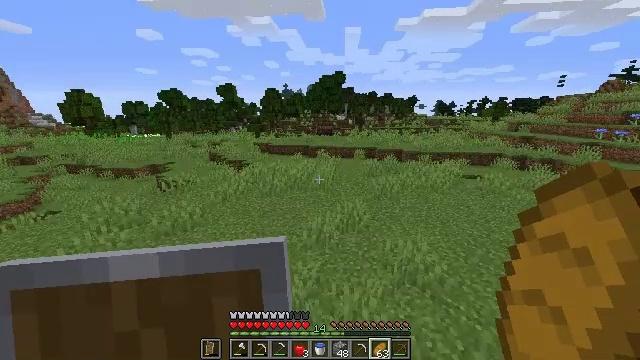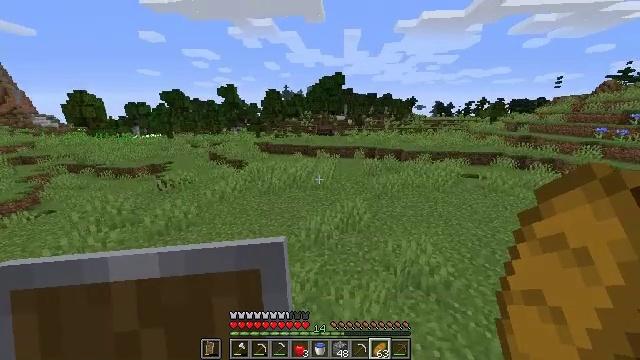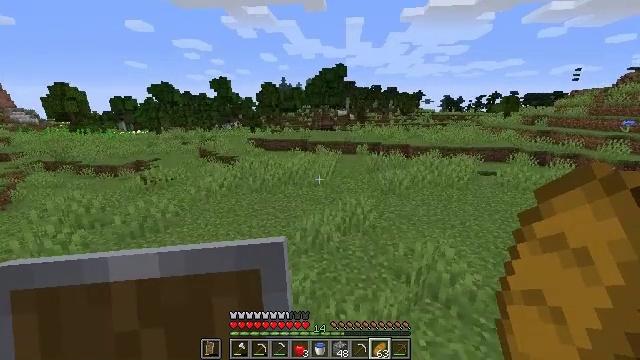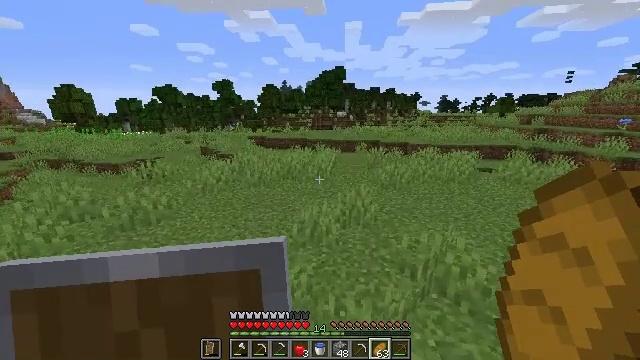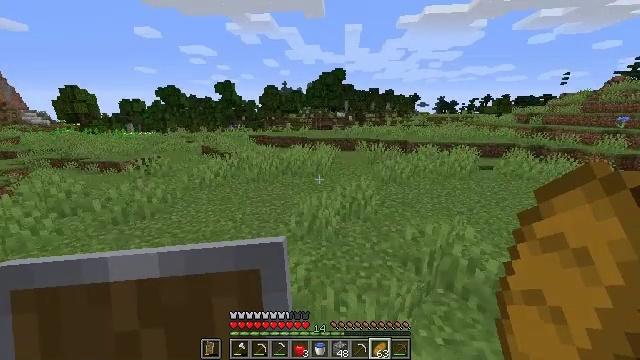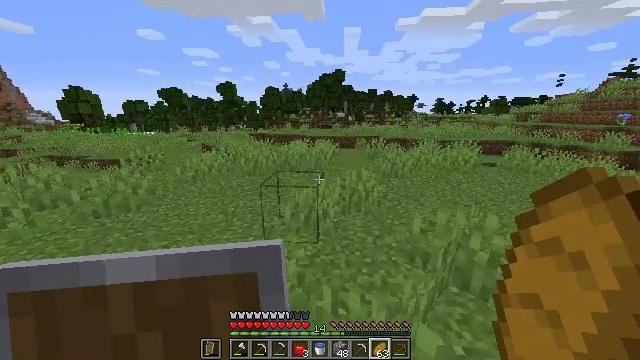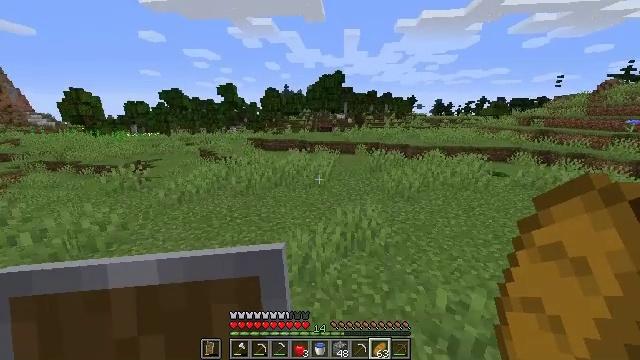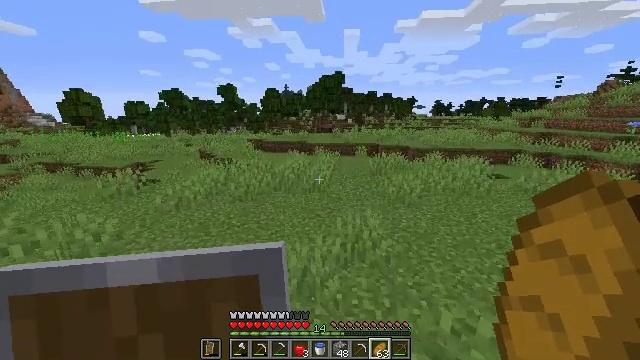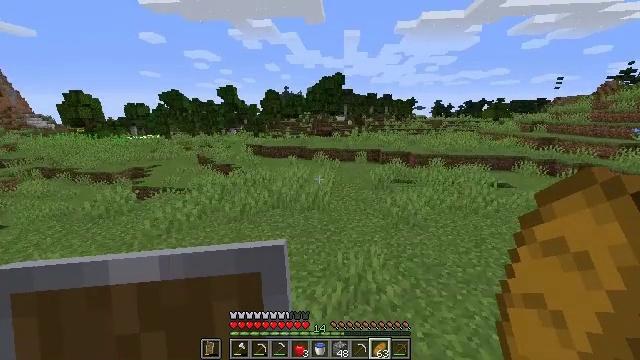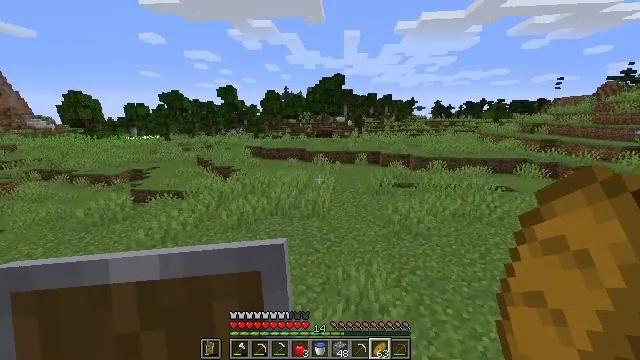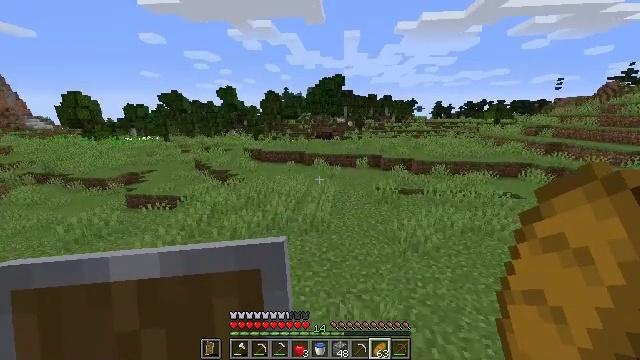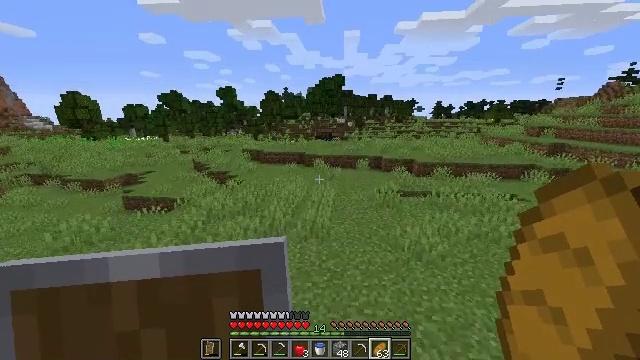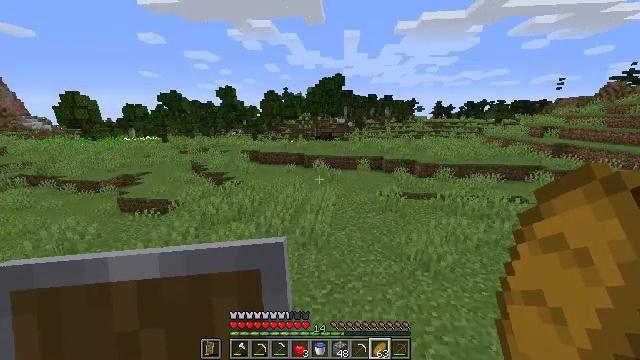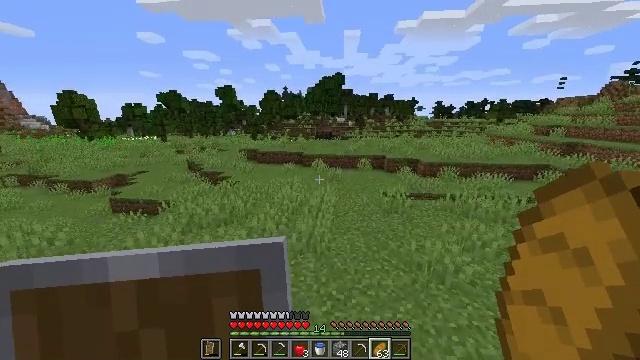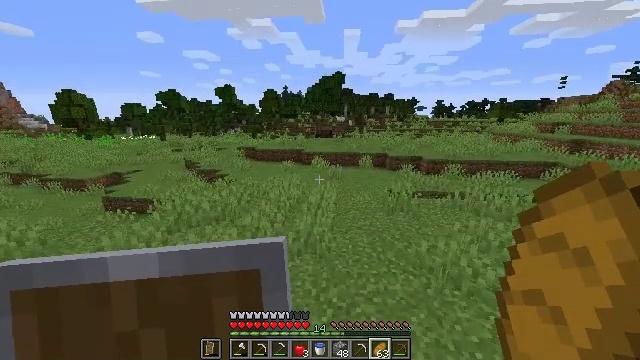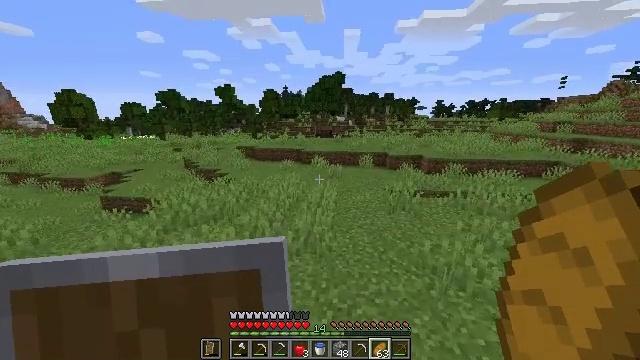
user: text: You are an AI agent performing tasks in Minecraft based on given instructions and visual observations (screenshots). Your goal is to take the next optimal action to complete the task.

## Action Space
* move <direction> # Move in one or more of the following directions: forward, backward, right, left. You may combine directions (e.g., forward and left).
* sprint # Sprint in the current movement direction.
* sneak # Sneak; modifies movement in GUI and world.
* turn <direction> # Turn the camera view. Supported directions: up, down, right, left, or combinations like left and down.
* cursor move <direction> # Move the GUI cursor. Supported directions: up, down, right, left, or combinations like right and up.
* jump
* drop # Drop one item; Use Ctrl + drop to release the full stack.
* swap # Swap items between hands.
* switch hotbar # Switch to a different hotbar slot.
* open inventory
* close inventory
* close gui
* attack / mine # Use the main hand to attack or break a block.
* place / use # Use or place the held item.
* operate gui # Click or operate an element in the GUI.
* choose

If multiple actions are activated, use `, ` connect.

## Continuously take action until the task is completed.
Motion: motion action
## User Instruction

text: Gather hay blocks from the farm.
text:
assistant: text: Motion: move forward, sprint, jump
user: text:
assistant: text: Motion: move forward, sprint, jump
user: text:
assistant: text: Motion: move forward, sprint, jump
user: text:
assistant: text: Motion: move forward, sprint, jump
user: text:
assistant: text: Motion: move forward, sprint, jump
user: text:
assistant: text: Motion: move forward, sprint, jump
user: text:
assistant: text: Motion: move forward, sprint, jump
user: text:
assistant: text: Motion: move forward, sprint, jump
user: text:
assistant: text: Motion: move forward, sprint, jump
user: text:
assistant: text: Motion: move forward, sprint, jump
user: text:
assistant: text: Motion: move forward, sprint, jump
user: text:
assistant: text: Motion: move forward, sprint, jump
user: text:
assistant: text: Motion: move forward, sprint, jump
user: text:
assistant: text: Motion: move forward, sprint, jump
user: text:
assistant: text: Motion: move forward, sprint, jump
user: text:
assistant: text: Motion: move forward, sprint, jump
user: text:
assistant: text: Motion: move forward, sprint, jump
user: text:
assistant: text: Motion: move forward, sprint, jump
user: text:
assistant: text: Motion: move forward, sprint, turn right, jump
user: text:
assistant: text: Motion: move forward, sprint, turn right, jump
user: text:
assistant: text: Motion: move forward, sprint, turn right, jump
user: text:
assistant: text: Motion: move forward, sprint, jump
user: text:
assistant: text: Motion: move forward, sprint, jump
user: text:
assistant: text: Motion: move forward, sprint, jump
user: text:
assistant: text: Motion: move forward, sprint, jump
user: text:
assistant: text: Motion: move forward, sprint, jump
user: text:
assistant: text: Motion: move forward, sprint, turn left, jump
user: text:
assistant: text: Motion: move forward, sprint, turn left, jump
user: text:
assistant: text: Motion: move forward, sprint, turn left, jump
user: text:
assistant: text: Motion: move forward, sprint, turn left, jump